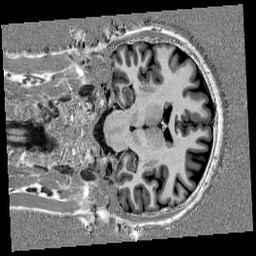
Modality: UNIT1
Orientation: coronal
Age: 27
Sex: male
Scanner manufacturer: siemens
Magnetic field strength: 3 T
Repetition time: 5 s
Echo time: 0.00298 s